Question: I'm trying to get data from a website in Excel 2016 using Powerquery but I cannot get it to work. The server returns an error page. I do get the page I want in Chrome and in Postman (Chrome app) when I pass in the same cookie to the same asp page.
Code:
'''
let
Source = Web.Page(Web.Contents("http://portal.icuregswe.org/utdata/_render.aspx", [Headers=[Cookie="__utmt=1; ASP.NET_SessionId=wr4drsm5nqctyk55qcecgiap; __utma=2235<PHONE>.<PHONE>.<PHONE>.<PHONE>.4; __utmb=223509914.3.10.<PHONE>; __utmc=223509914; __utmz=2235<PHONE>2.4.4.utmcsr=icuregswe.org|utmccn=(referral)|utmcmd=referral|utmcct=/sv/Utdata/Utdataportal-Ny/; __utma=1876<PHONE>.<PHONE>.<PHONE>.<PHONE>.3; __utmb=187689776.3.10.<PHONE>; __utmc=187689776; __utmz=1876<PHONE>9.1.1.utmcsr=google|utmccn=(organic)|utmcmd=organic|utmctr=(not%20provided); ASP.NET_SessionId=wr4drsm5nqctyk55qcecgiap; __utma=2235<PHONE>.<PHONE>.<PHONE>.<PHONE>.4; __utmb=223509914.3.10.<PHONE>; __utmc=223509914; __utmz=2235<PHONE>2.4.4.utmcsr=icuregswe.org|utmccn=(referral)|utmcmd=referral|utmcct=/sv/Utdata/Utdataportal-Ny/"]])),
Data0 = Source{0}[Data]
in
Data0
'''
DOM structure:

Error message:
'''
System.NullReferenceException: Object reference not set to an instance of an object.
at _render.Page_Load(Object sender, EventArgs e)
at System.Web.Util.CalliHelper.EventArgFunctionCaller(IntPtr fp, Object o, Object t, EventArgs e)
at System.Web.Util.CalliEventHandlerDelegateProxy.Callback(Object sender, EventArgs e)
at System.Web.UI.Control.OnLoad(EventArgs e)
at System.Web.UI.Control.LoadRecursive()
at System.Web.UI.Page.ProcessRequestMain(Boolean includeStagesBeforeAsyncPoint, Boolean includeStagesAfterAsyncPoint)
'''
Suspect that the server is missing some input to generate the page(using dev tools in Chrome one can see that there are several calls to the server and I'm not sure how it works in that respect).
The main page is here:
<URL>
Reports are accessed via the menu, e.g.: Rapporter->Produktion->Vardtid->Varddygn summa
Any ideas?
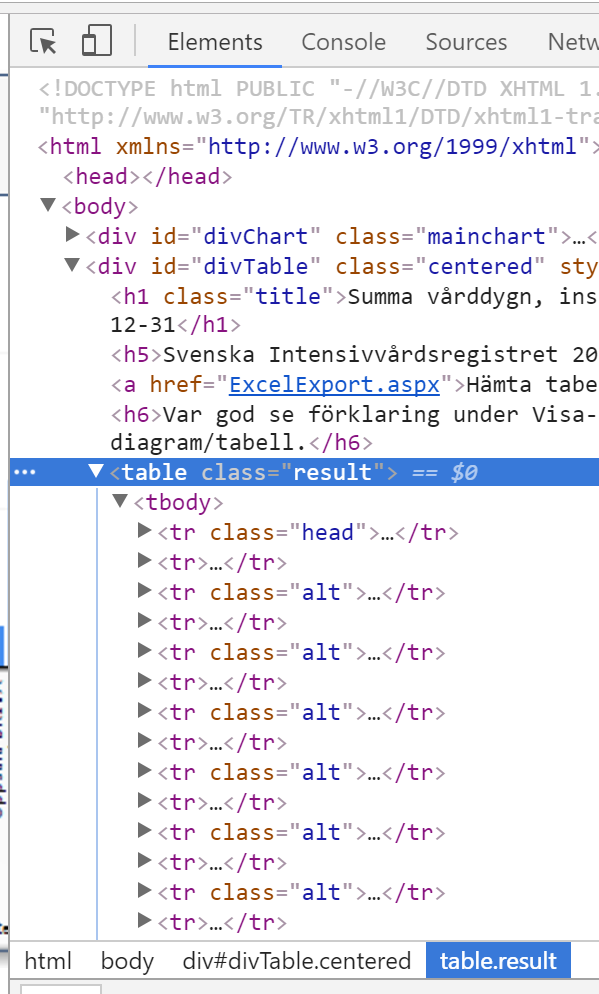
Answer: Edit: I previously thought I had figured it out but once I tried to scrape a different report on the same site I realized that it didn't work. I came up with this solution that involves a VB-script and Power Query:
To use one needs to get a cookie value with a session id from the site by choosing "Urval", selecting a time period and selecting a report. This will return a cookie with a session id, copy this value into cell B4(which has to be named cookievalue). Once this is set one clicks an update button which executes the VB script below. This will call the website to set the report type for the current session id and then update the Power Query which will fetch a CSV from the site.
The sheet is named parameters.
<URL>
Power Query to fetch CSV from site:
'''
let
cookiestr = Excel.CurrentWorkbook(){[Name="cookievalue"]}[Content]{0}[Column1],
Source = Excel.Workbook(Web.Contents("http://portal.icuregswe.org/utdata/ExcelExport.aspx", [Headers=[Cookie=cookiestr]]), null, true),
#"SIR-rapport_Sheet" = Source{[Item="SIR-rapport",Kind="Sheet"]}[Data]
in
#"SIR-rapport_Sheet"
'''
VB script to call website and set report type and update Power Query:
'''
Sub Button1_Click()
Dim URL As String
URL = Sheets("parameters").Range("B2")
Dim param As String
param = Sheets("parameters").Range("B3")
Dim cookie As String
cookie = Sheets("parameters").Range("B4")
Dim w As New WinHttp.WinHttpRequest
w.Open "POST", URL & param, False
w.setRequestHeader "Cookie", cookie
w.send qs
'Macro to update Power Query script(s)
Dim lTest As Long, cn As WorkbookConnection
On Error Resume Next
For Each cn In ThisWorkbook.Connections
lTest = InStr(1, cn.OLEDBConnection.Connection, "Provider=Microsoft.Mashup.OleDb.1", vbTextCompare)
If Err.Number <> 0 Then
Err.Clear
Exit For
End If
If lTest > 0 Then cn.Refresh
Next cn
End Sub
'''
Sources:
- <URL>